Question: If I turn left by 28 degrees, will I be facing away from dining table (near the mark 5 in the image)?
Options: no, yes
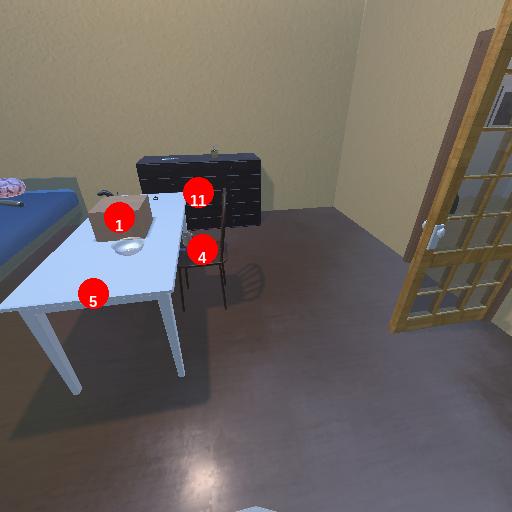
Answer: no